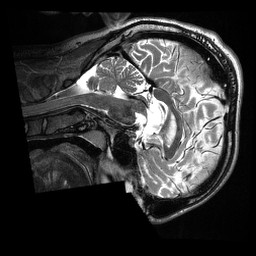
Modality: T2w
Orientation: sagittal
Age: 21
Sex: male